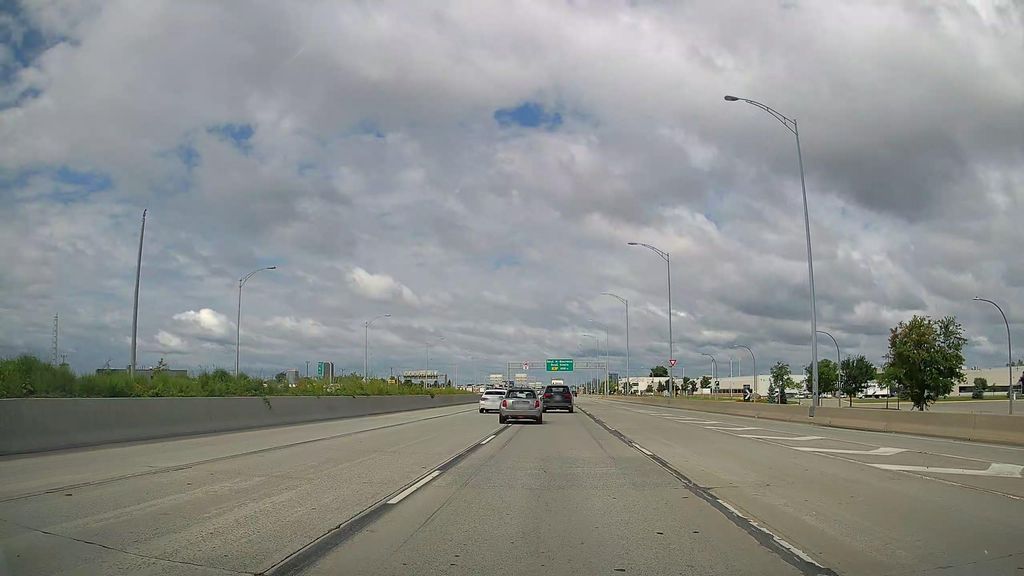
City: montreal